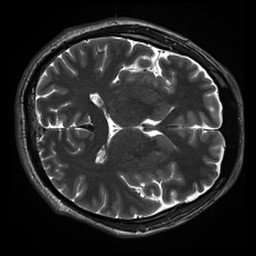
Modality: inplaneT2
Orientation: axial
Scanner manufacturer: siemens
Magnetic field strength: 3 T
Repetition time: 11 s
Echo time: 0.059 s